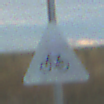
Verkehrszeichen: RadverkehrRechts
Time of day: SunriseSunset
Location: Outdoor (RoadRail)
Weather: PartlyCloudy
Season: NotSpecified
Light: Natural